Question: ## Aim
Render large numbers as with thousands separators in a shiny DataTable by default.
## Problem
The documentation reads (to me) like it should already be showing thousand separators. Am I suffering compatibility issues or do I need to add more to my code, and if so what and how?
There is another <URL> that attempts to resolve sorting of pre-formatted data in shiny. The question is unresolved but suggests another route - formatting beforehand. Is this an advisable route and if so, how to resolve correctly the other OP's issues with sorting?
## Background
I am trying to improve the output of a table in shiny to improve readability. I have successfully used another <URL> to freeze the headers but am struggling to get numbers formatted correctly.
## MWE
'''
library(shiny)
runApp(
list(ui = fluidPage(
tagList(
singleton(tags$head(tags$script(src='//cdn.datatables.net/fixedheader/2.1.2/js/dataTables.fixedHeader.min.js',type='text/javascript'))),
singleton(tags$head(tags$link(href='//cdn.datatables.net/fixedheader/2.1.2/css/dataTables.fixedHeader.css',rel='stylesheet',type='text/css')))
),
dataTableOutput("mytable")
)
, server = function(input, output, session){
output$mytable <- renderDataTable(iris*1000,
options = list(
pageLength = 50,
language.thousands=",",
initComplete = I("function(settings, json){
new $.fn.dataTable.FixedHeader(this, {
left: true
} );
}")
)
)
})
)
'''

## Documentation
Looking at the DataTable documentation it appears like setting the language.thousands should be sufficient:
> DataTables' built in number formatter (formatNumberDT) is used to
format large numbers that are used in the table information.
<URL>
> By default DataTables will use the character specified in
language.thousandsDT (in turn, that, by default, is a comma) as the
thousands separator.
<URL>
In formatNumber it has a function that could be added, however, this is very new to me so I'm unsure exactly how this function would be utilised in the context of the existing code.
'''
$('#example').dataTable( {
"formatNumber": function ( toFormat ) {
return toFormat.toString().replace(
/\B(?=(\d{3})+(?!\d))/g, "'"
);
};
} );
'''
## Browser details
Chrome: Version 39.0.2171.71 m
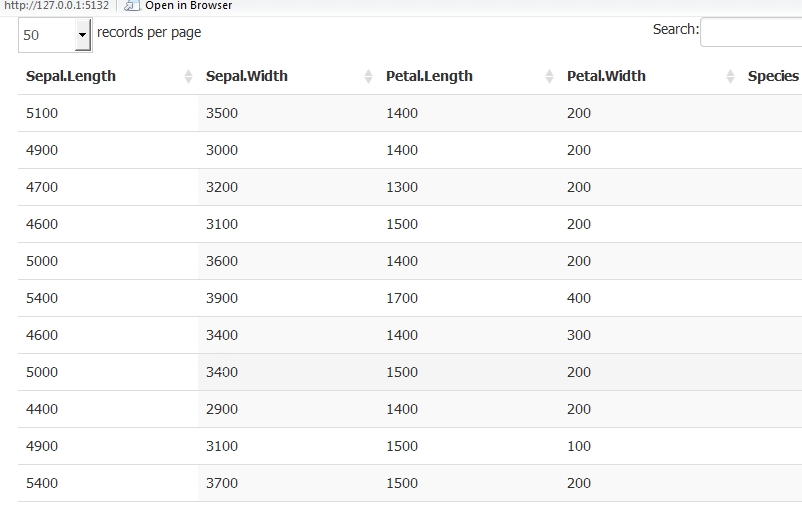
Answer: I know this is quite an old post, however was struggling with this today too so thought that someone else may get value from this solution.
Since the question was asked the 'DT' package was released by RStudio (<URL>.
At first glance it isn't too obvious how to format numbers as their isn't a corresponding 'formatNumber' function like their is 'formatCurrency'. The way around it is to use the 'formatCurrency' and just set the currency parameter to nothing. Example below.
'''
library(shiny)
library(DT)
runApp(
list(ui = fluidPage(
DT::dataTableOutput("mytable")
),
server = function(input, output, session) {
output$mytable <- DT::renderDataTable(
DT::datatable(iris*1000,
options = list(pageLength = 50,
columnDefs = list(list(className = 'dt-left',
targets = 0:4)))) %>%
formatCurrency(1:4, '')
)
}
)
)
'''